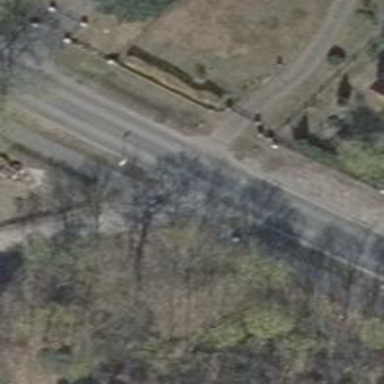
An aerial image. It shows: Asphalt footway.